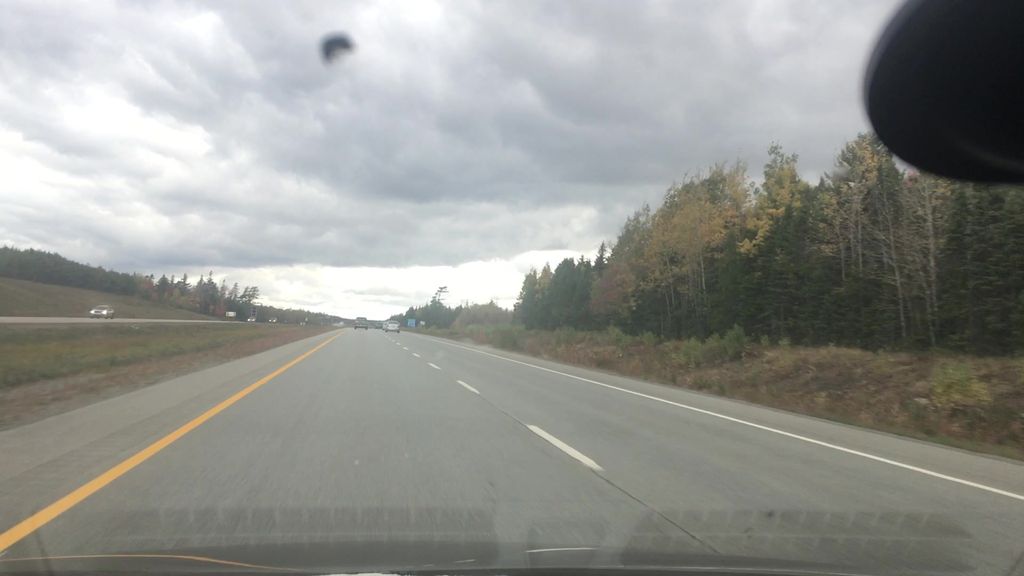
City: halifax